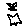
Label: star